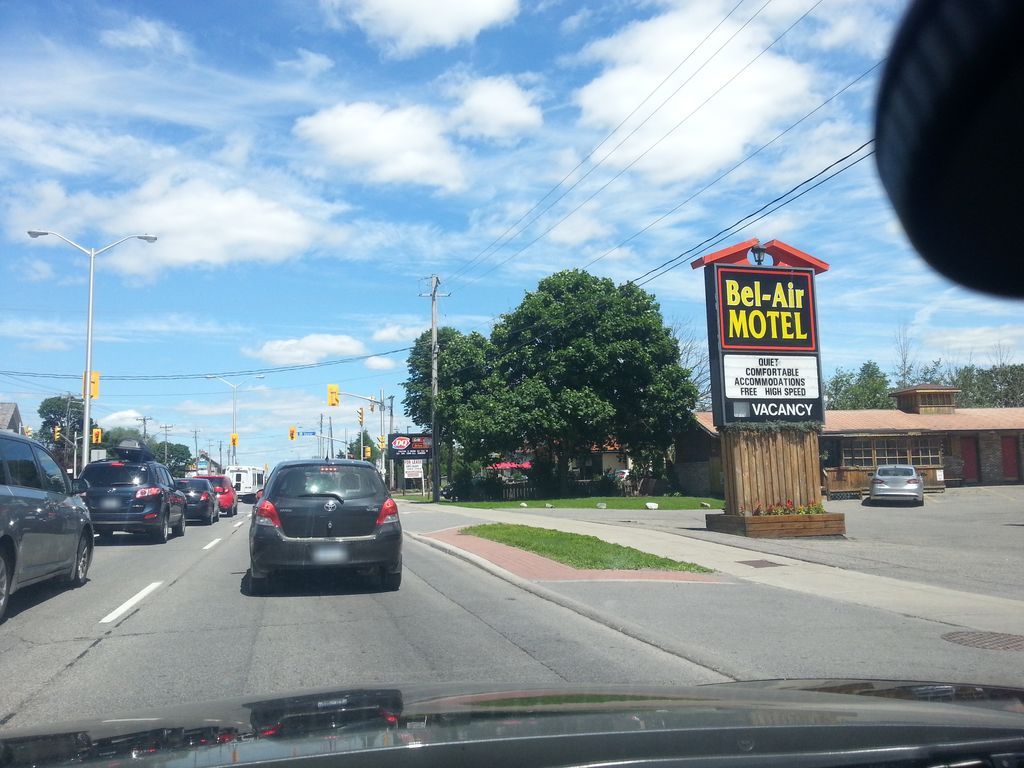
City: ottawa-gatineau